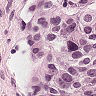
Metastatic tissue present: yes